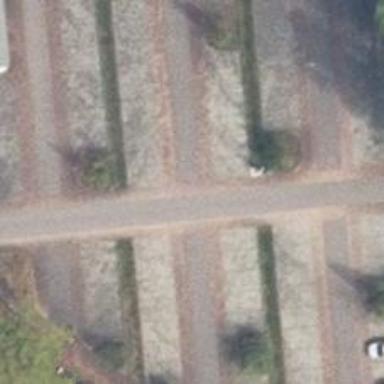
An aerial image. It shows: Road serving as parking aisle.